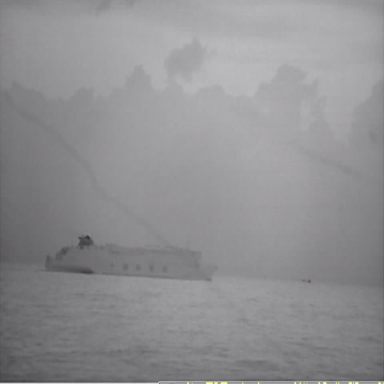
There is a container_ship in the infrared image.